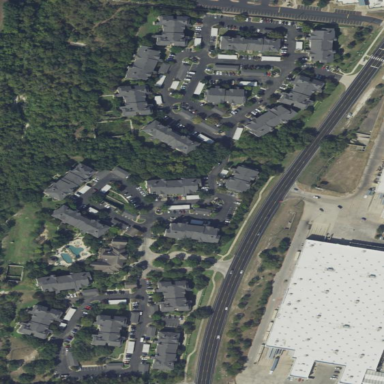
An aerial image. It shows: Residential area with apartments.